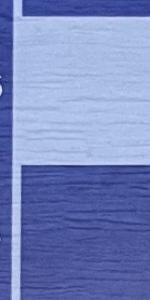
Label: Empty